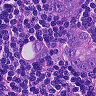
Metastatic tissue present: yes